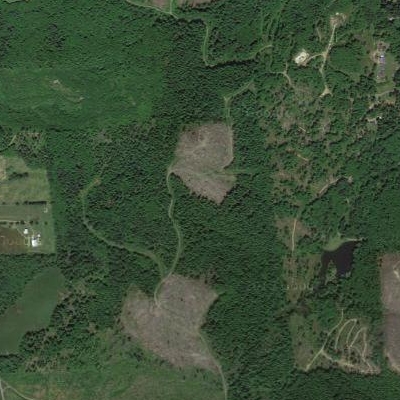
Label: eForest